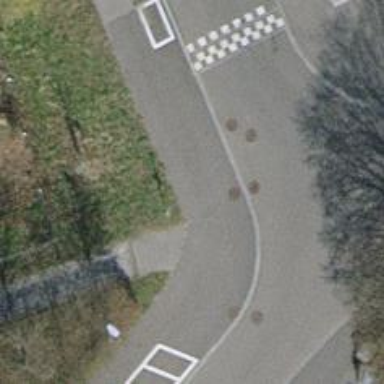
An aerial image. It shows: Compacted footway.